Question: I came across the following topic, it just has 1 line instead of 2 columns.
How do I return the second value here (see topic below)
<URL>
This is my CSV file values:
csv screenshot of columns

This is what I have currently
IT just checks the file for the serial number from the user and marks the div with text "Valid".
This Valid should have the second Columns value.
'''
<script>
const checkm = document.getElementById('check');
checkm.addEventListener('click', serialChecker)
async function serialChecker(){
const url = 'http://localhost/validator/serials.csv';
const response = await fetch(url);
// wait for the request to be completed
const serialdata = await response.text();
console.log(serialdata);
const inputserialnumber = document.getElementById('serialnumber').value.toString();
console.log(inputserialnumber);
// serialdata.match(/inputserialnumber/)
// serialdata.includes(inputserialnumber)
if(serialdata.includes(inputserialnumber) == true && inputserialnumber.length == 7 ){
document.getElementById('validity').innerHTML = "Valid";
startConfetti(); // from confetti.js
}else {
document.getElementById('validity').innerHTML = "Invalid";
stopConfetti(); // from confetti.js
}
//document.getElementById('test').innerHTML = "Valid";
}
</script>
'''
<URL>
It shows the full csv(currently), & the users input
changed the csv data into to different arrays if that helps:
<URL>
& Thanks all in advance for taking the time to reply to my silly question!
EXTRA Clarification:
What I'm trying to do is a validate website checker.
So the user inputs their serial through an simple input field. & I have the serials in a csv file with an extra column that has the name matching to the serial.
So if the user inputs <PHONE> it is present in the CSV file, my current code returns value = true for that. as it is present in the CSV file.
But I want it to return the value next to <PHONE> (so in the second Column) instead, in this case "test1". So I can use that value instead of just a standard "Valid" text to be pushed back onto the website.
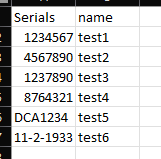
Answer: Thank you all for the feedback.
I have not been able to use your suggestions exactly as intended.
But I managed to combine the idea's and create a new piece that does the trick for me!
'''
const checkm = document.getElementById('check');
checkm.addEventListener('click', serialChecker)
async function serialChecker(){
const url = 'http://localhost/validator2/naamloos.csv';
const response = await fetch(url);
// wait for the request to be completed
const serialdata = await response.text();
const table = serialdata.split('
');
const serialsArray = [];
const nameArray = [];
table.forEach(row =>{
const column = row.split(',');
const sArray = column[0];
const nArray = column[1];
serialsArray.push(sArray);
nameArray.push(nArray);
})
var array1 = serialsArray,
array2 = nameArray,
result = [],
i, l = Math.min(array1.length, array2.length);
for (i = 0; i < l; i++) {
result.push(array1[i], array2[i]);
}
result.push(...array1.slice(l), ...array2.slice(l));
function testfunction(array, variable){
var varindex = array.indexOf(variable)
return array[varindex+1]
}
//calling the function + userinput for serial
const inputserialnumber = document.getElementById('serialnumber').value.toString();
console.log(testfunction(result, inputserialnumber))
if(serialsArray.includes(inputserialnumber) == true && inputserialnumber.length == 7 ){
document.getElementById('validity').innerHTML = "Valid " + testfunction(result, inputserialnumber);
startConfetti();
}else {
document.getElementById('validity').innerHTML = "Invalid";
stopConfetti();
}
}
'''
Hope this can help someone out in having an input field on their website with a .csv file in the backend (possible to have multiple for the user to select with a dropdown box with the async function).
This will check the file & will return the value from the csv that matches the serial!(based on serial number & length of the serial number(7characters))